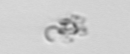
Label: detritus